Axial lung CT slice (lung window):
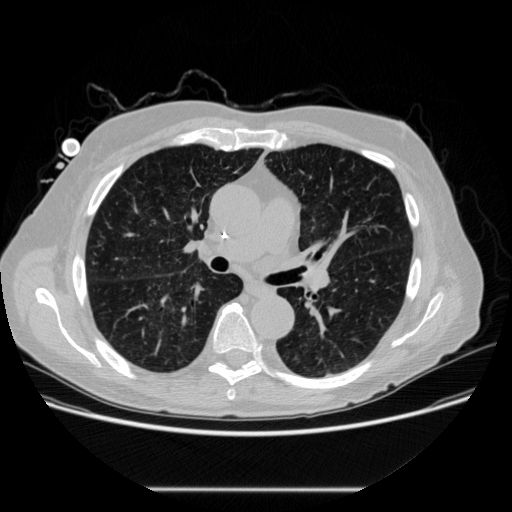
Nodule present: no